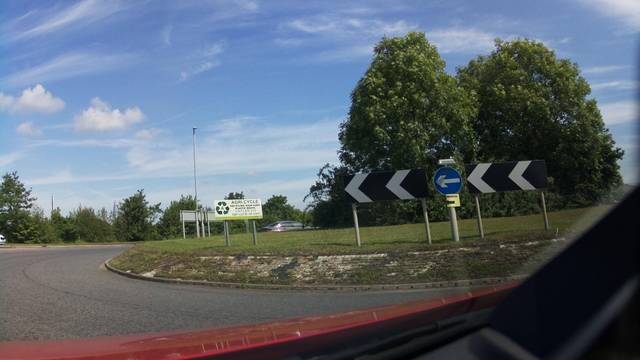
Region: United Kingdom
Coordinates: 53.291, -0.5412